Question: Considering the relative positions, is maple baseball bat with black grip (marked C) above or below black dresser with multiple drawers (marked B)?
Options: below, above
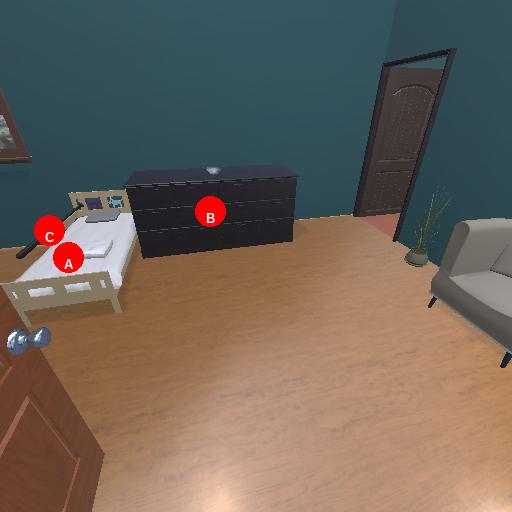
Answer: below